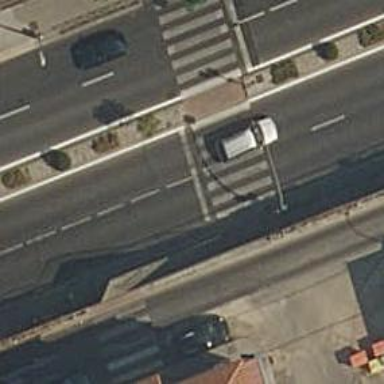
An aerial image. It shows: Road with traffic signals controlling the flow of traffic.